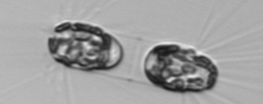
Label: Corethron_hystrix